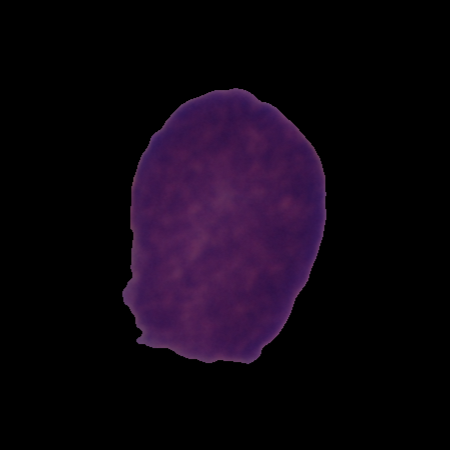
Label: cancer